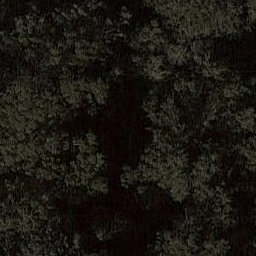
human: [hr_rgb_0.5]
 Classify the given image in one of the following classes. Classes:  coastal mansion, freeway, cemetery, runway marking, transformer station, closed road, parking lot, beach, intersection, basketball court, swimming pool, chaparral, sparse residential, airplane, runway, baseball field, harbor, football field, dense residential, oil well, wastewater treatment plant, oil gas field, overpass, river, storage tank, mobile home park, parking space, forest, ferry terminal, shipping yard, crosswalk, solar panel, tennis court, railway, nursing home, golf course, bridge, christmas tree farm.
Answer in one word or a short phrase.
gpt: forest